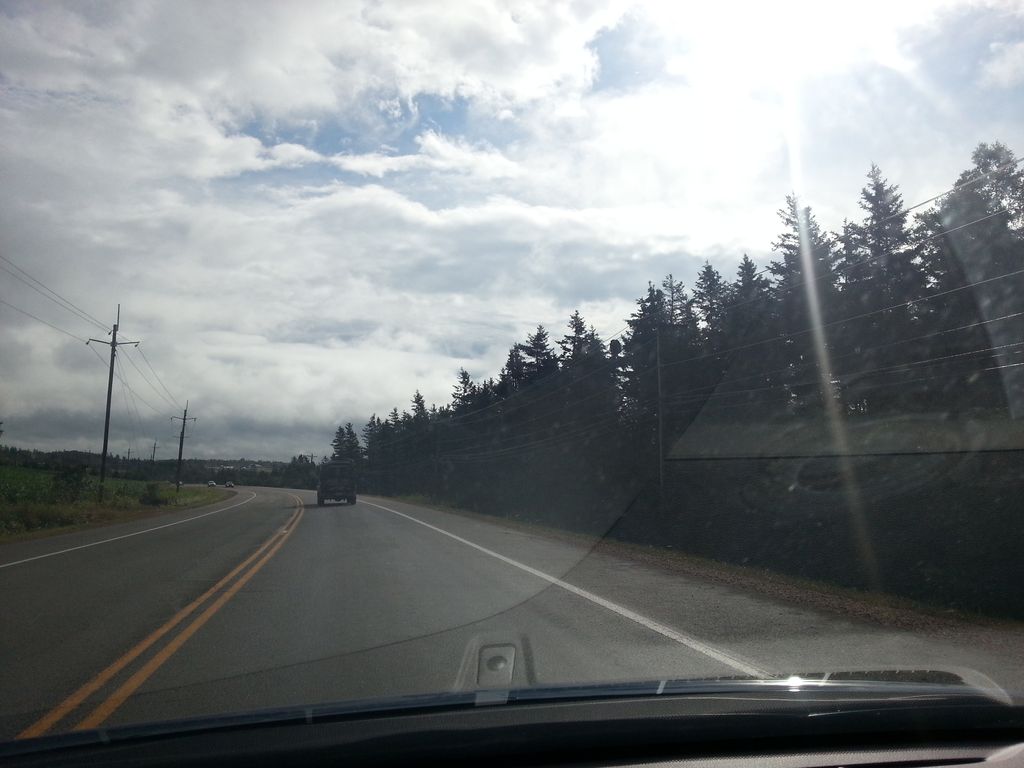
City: charlottetown